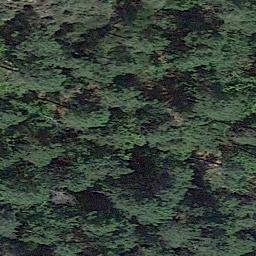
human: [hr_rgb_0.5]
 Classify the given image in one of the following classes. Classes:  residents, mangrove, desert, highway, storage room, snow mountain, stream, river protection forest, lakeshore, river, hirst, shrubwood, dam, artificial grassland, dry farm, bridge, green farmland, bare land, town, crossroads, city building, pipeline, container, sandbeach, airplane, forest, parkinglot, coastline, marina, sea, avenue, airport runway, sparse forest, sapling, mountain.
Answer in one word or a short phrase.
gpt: forest